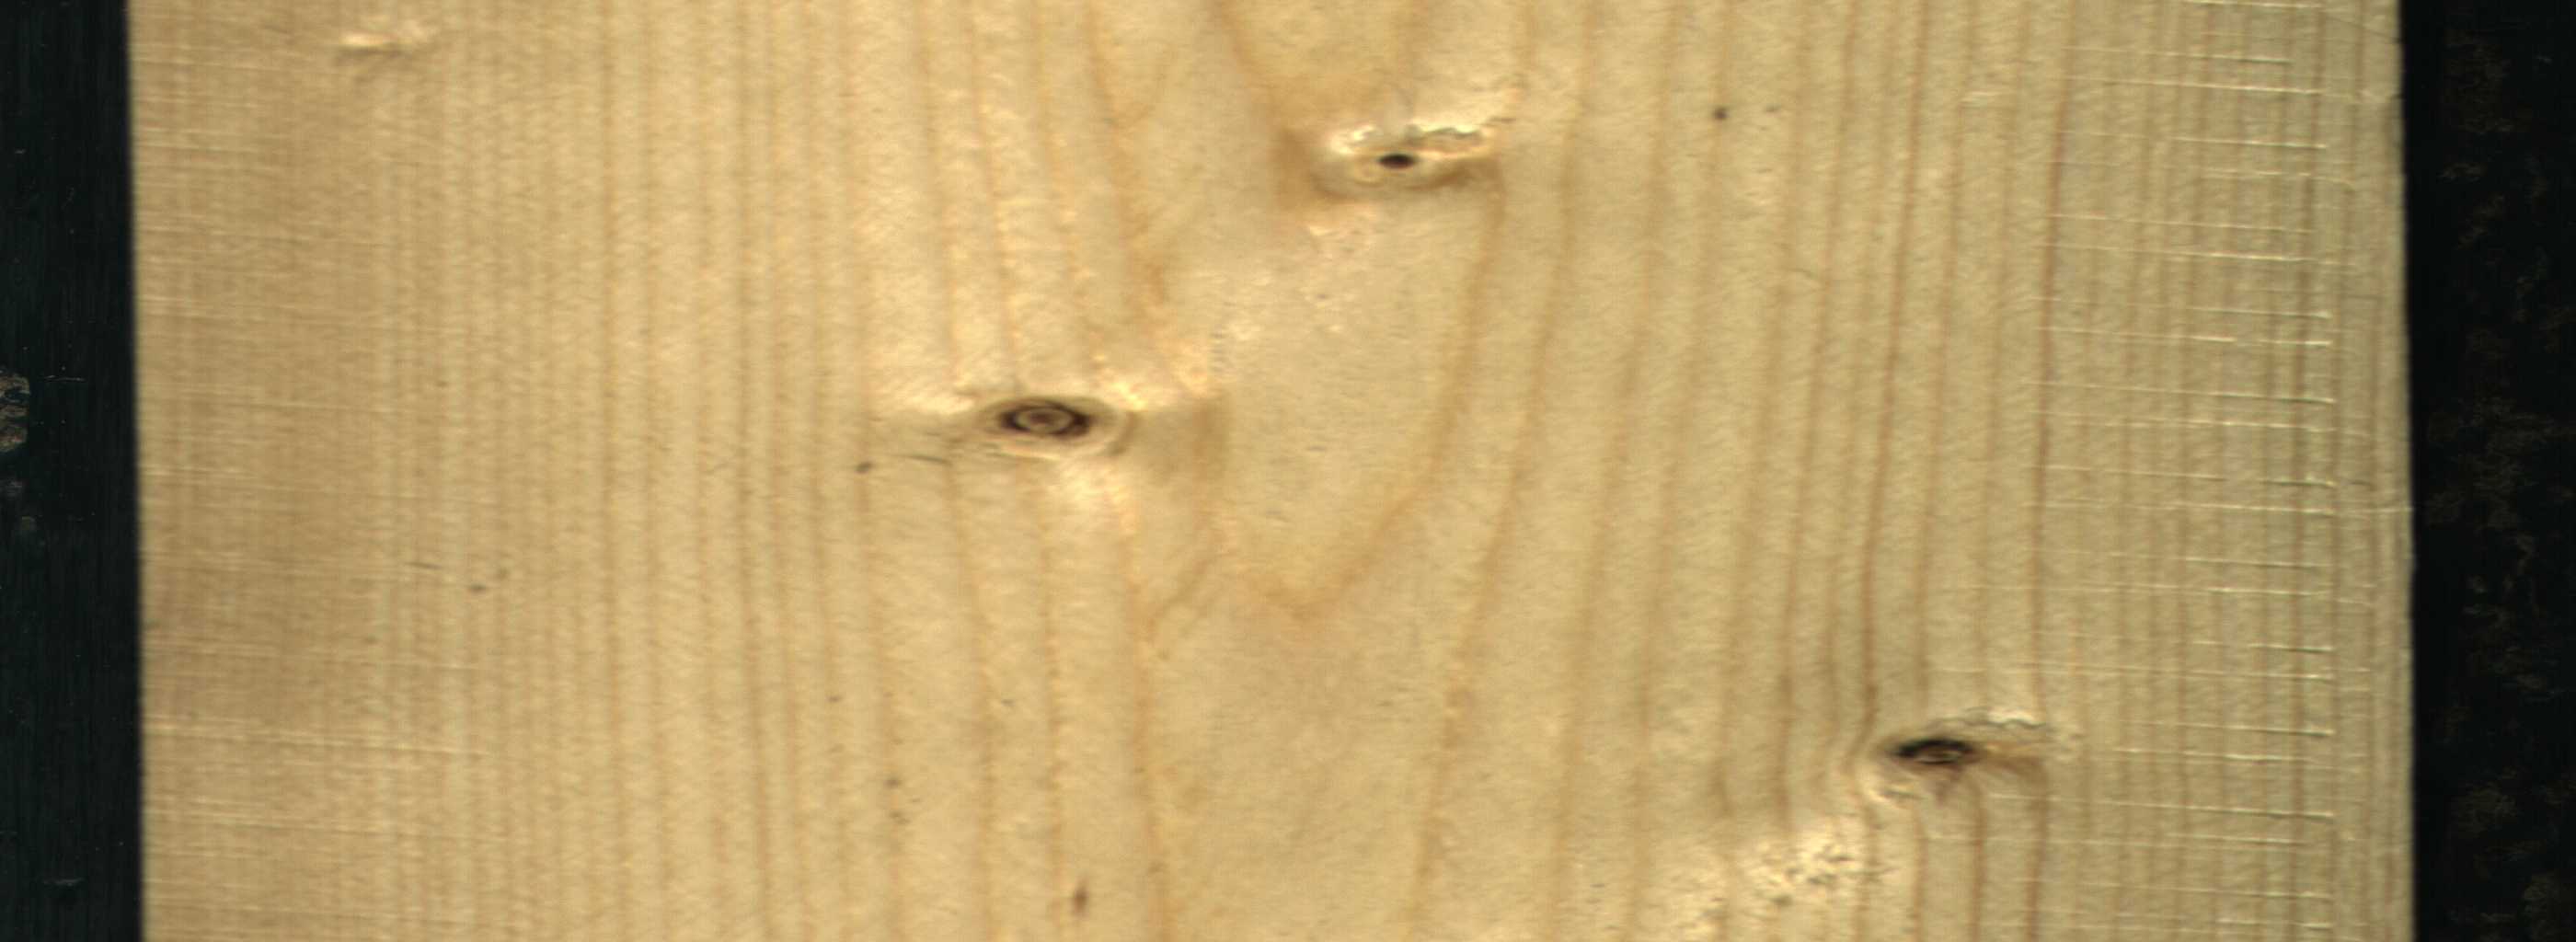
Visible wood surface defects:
Dead_Knot
Dead_Knot
Live_Knot